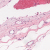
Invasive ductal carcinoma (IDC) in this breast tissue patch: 0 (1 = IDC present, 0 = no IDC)